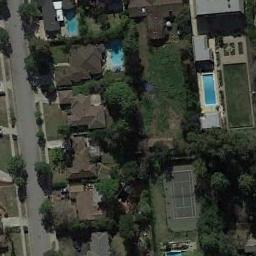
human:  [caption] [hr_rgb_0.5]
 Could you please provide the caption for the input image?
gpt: The tennis court is on the grass next to some buildings and trees .

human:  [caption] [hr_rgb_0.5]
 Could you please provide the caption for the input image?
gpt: Two rows of cars were parked beside the tennis court .

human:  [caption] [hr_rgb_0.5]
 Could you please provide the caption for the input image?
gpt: Many buildings are beside the tennis courts .

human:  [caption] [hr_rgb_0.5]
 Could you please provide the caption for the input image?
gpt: Tennis court and swimming pool on the lawn next to residential area and trees .

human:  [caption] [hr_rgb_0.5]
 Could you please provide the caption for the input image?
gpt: There are some buildings and green trees beside the tennis court .